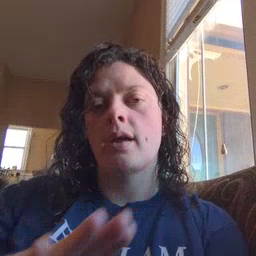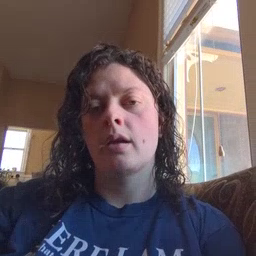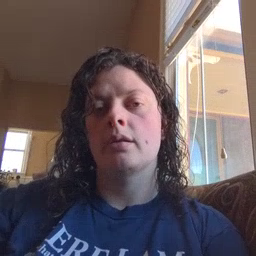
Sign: quiet